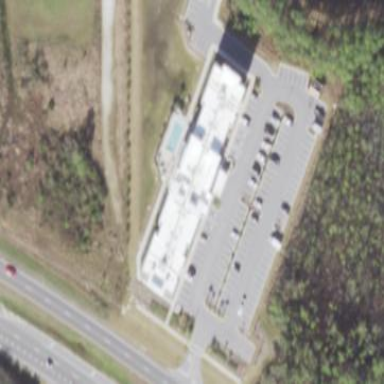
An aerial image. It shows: Hotel building.